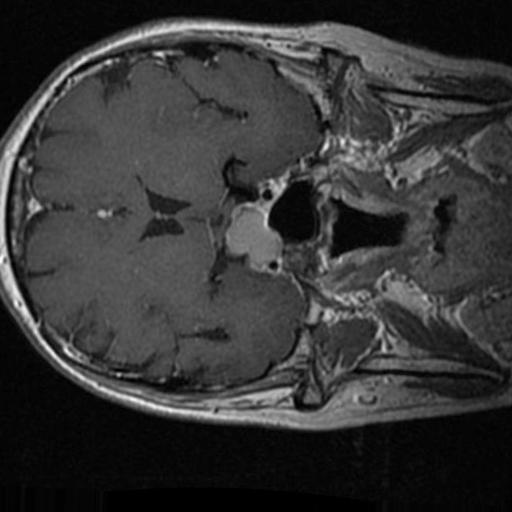
Label: brain_tumor